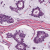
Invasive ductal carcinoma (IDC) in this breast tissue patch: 1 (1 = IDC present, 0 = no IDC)